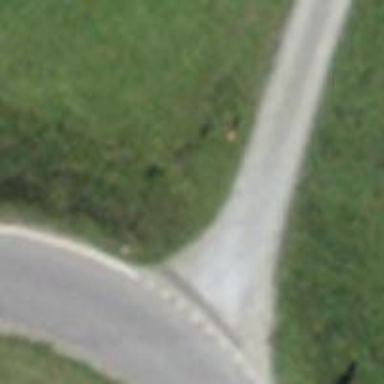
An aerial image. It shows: Guidepost providing information.